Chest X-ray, PA view. Patient: 34 years old, sex F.
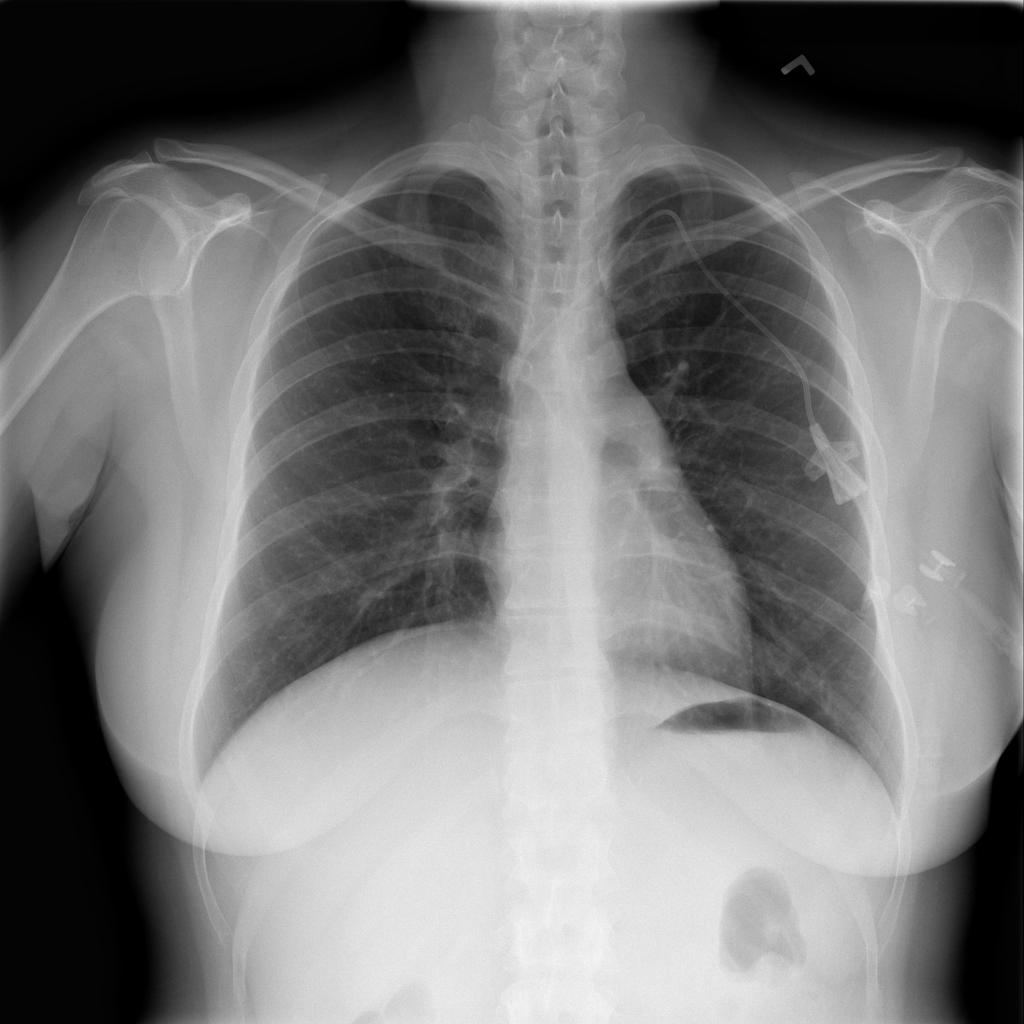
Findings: Infiltration